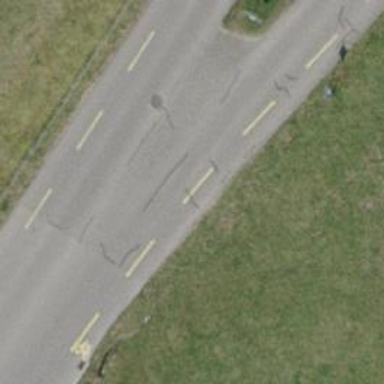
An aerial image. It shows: Unclassified road with asphalt surface and designated cycle lane.